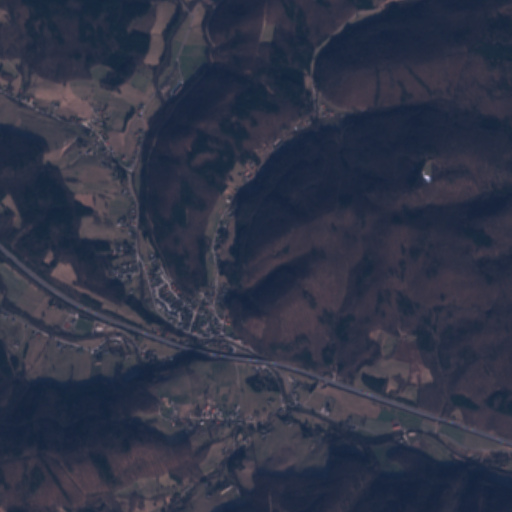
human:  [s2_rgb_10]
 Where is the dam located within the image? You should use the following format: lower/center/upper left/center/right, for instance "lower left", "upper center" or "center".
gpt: The dam is located in the upper right of the image.
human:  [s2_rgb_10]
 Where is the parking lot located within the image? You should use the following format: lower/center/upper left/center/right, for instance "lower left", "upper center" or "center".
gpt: The parking lot is located in the lower center of the image.
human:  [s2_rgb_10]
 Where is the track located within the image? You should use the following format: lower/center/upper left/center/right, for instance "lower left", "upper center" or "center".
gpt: The track is located in the lower center of the image.
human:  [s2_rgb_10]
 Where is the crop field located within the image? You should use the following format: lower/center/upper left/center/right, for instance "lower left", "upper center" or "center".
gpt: There is no crop field in the image.